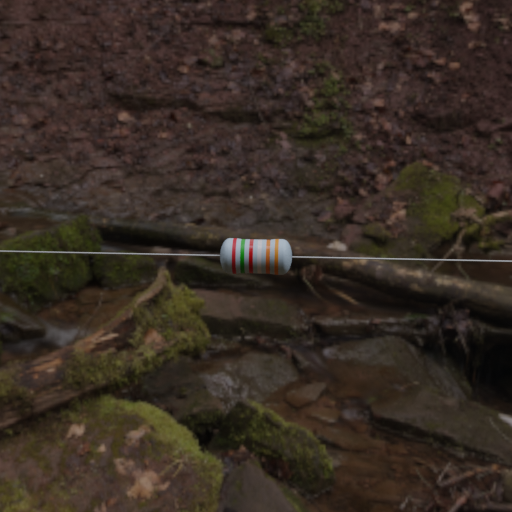
Resistor colour bands (in order): red, green, red, white, orange, orange